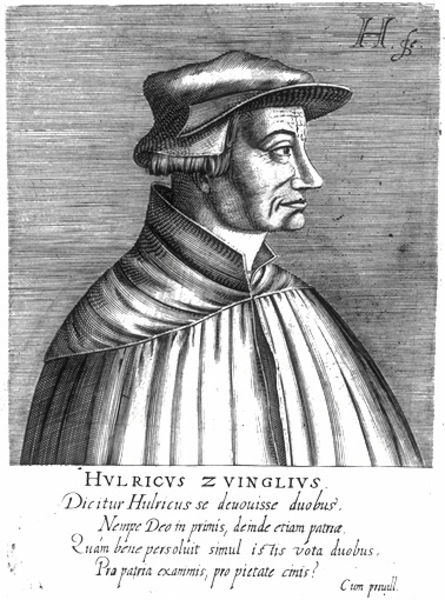
Titel: Bildnis des Ulrich Zwingli
Künstler: Hendrik (d.Ä.) Hondius
Institution: (Seriendruck)
Schlagwörter: mann, schatten, umhang, weiß, frisur, grau, hut, licht, mund, nase, ohr, profil, schwarz, stirn, zeichnung, blick, rock, kappe, mütze, augen, falten, gesicht, kragen, lang, mensch, bildnis, hals, portrait, porträt, signatur, auge, geistlicher, gewand, haare, mantel, blatt, kinn, locken, rechts, renaissance, holzschnitt, schrift, seitlich, papier, grafik, linien, inschrift, faltenwurf, augenbraue, oberkörper, druck, druckgrafik, monogramm, radierung, stich, markant, text, talar, halbportrait, mittelalter, gedicht, dürer, freundlich, kupferstich, flugblatt, querstreifen, profilansicht, latein, lateinisch, zürich, reformation, druckschrift, zwilling, seriendruck, reformator, lange, zwingli, protestant, ulrich, charakternase, huldrich, hulrich zwilling, zuinglius, h, ulrich zwingli, hulricus